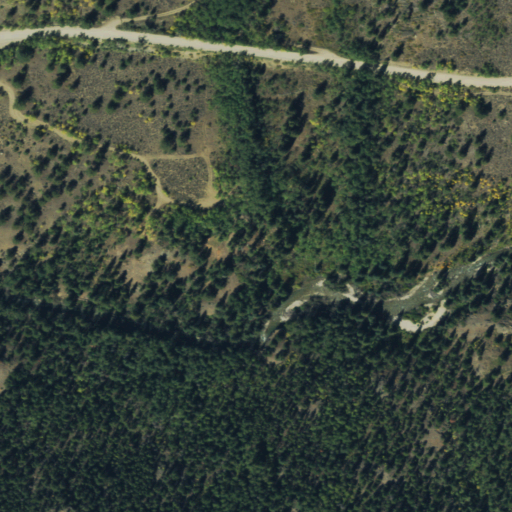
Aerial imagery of valley in Colorado named Sheephead Gulch containing evergreen forest, deciduous forest, shrub, mixed forest, grassland, and woody wetlands